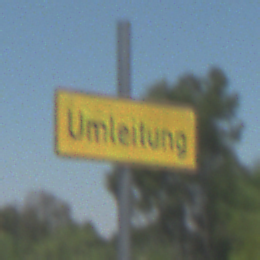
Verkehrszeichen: Umleitungsankuendigung
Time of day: Midday
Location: Outdoor (Nature)
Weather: Clear
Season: NotSpecified
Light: Natural